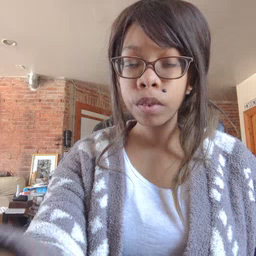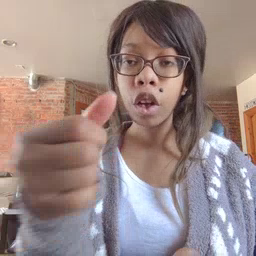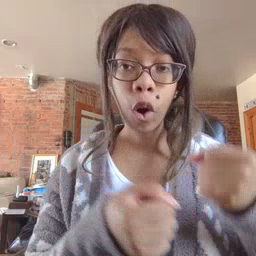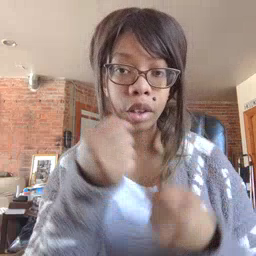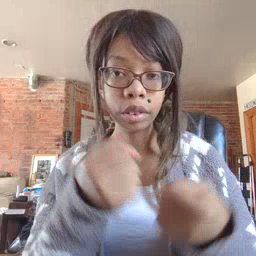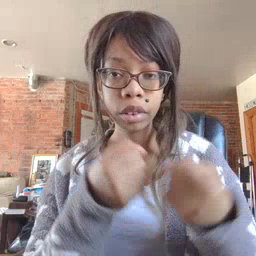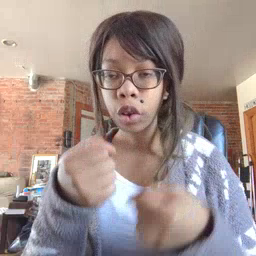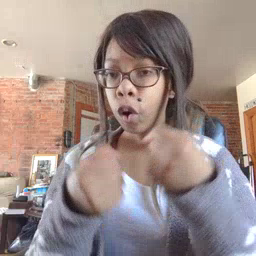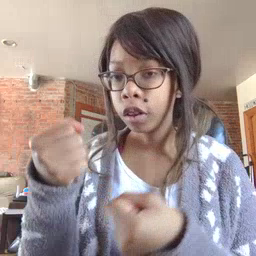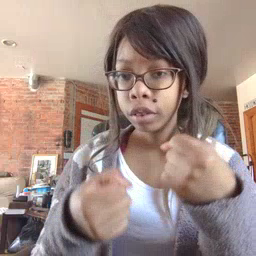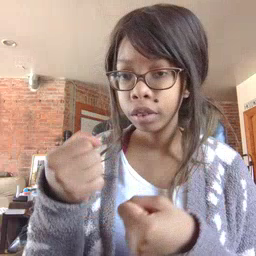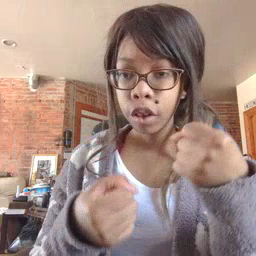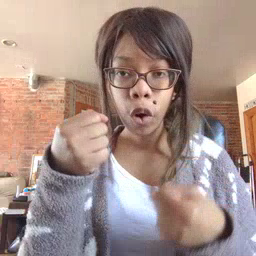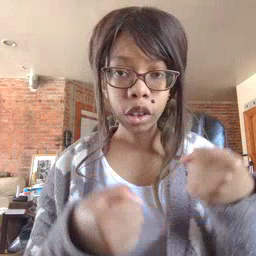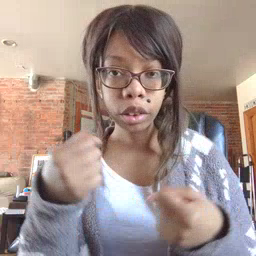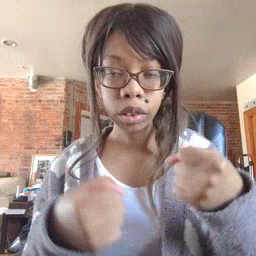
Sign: car